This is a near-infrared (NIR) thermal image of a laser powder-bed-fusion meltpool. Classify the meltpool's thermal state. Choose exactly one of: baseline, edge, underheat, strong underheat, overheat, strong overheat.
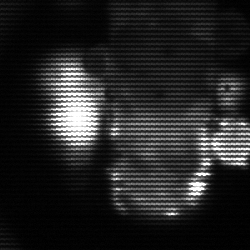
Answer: strong underheat